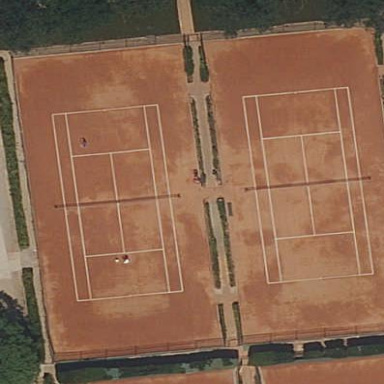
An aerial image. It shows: Tennis court on the leisure land pitch.